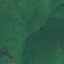
Label: Forest